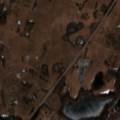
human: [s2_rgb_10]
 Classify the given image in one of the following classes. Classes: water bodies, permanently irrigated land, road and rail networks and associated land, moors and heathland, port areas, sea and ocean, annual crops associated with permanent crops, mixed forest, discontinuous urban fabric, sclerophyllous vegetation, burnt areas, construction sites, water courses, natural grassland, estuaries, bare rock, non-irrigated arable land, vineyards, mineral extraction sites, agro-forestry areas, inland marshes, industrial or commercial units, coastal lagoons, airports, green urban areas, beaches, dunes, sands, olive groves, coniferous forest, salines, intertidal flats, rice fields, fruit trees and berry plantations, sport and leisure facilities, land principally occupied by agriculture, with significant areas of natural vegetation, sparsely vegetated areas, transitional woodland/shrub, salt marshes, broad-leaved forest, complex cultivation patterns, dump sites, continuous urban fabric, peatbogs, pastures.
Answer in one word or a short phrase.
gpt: road and rail networks and associated land, non-irrigated arable land, complex cultivation patterns, mixed forest